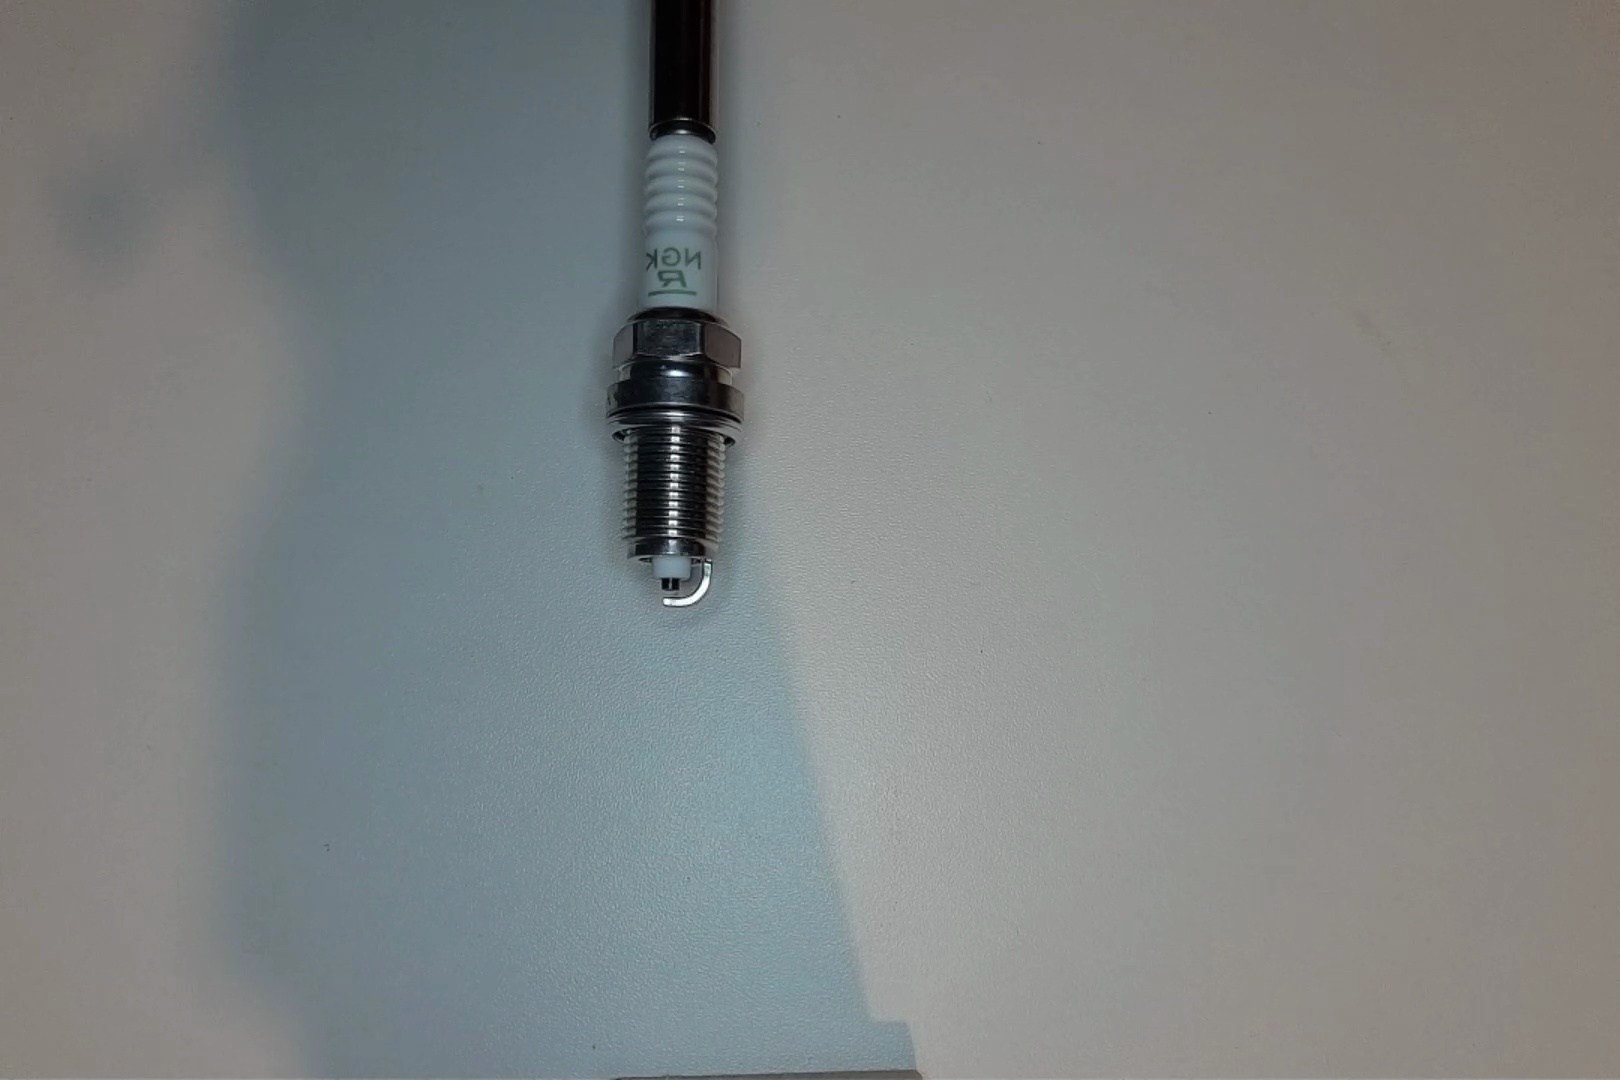
Label: normal